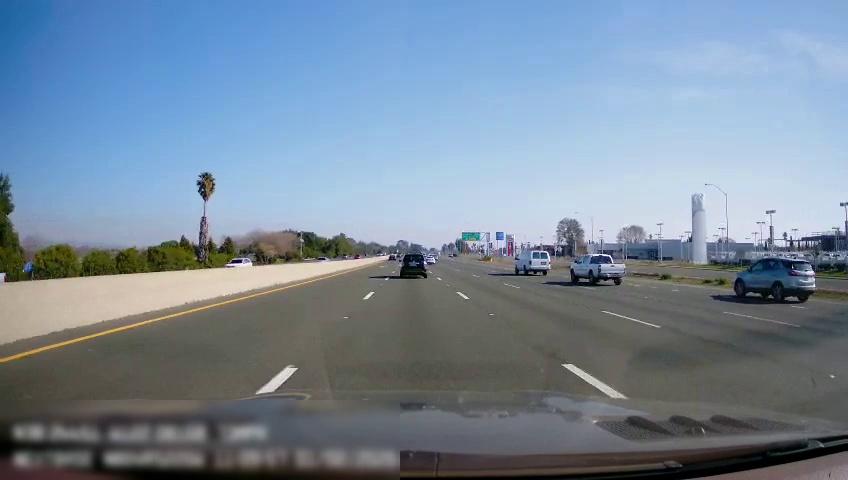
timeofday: Day
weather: Sunny
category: Drivable Space
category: Drivable Space
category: Vehicles | Car
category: Vehicles | SUV
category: Vehicles | Truck
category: Vehicles | SUV
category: Vehicles | Van
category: Vehicles | Car
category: Vehicles | Car
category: Vehicles | Car
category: Lanes | Alternate Lane
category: Lanes | Current Lane
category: Lanes | Current Lane
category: Lanes | Alternate Lane
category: Lanes | Alternate Lane
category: Lanes | Alternate Lane
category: Lanes | Alternate Lane
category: Traffic | Signs